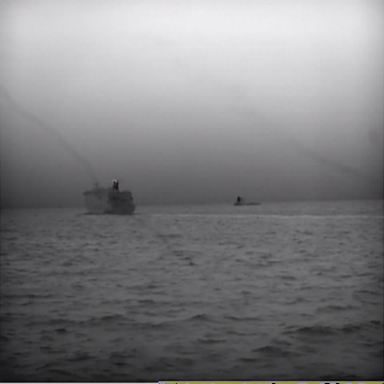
There are two objects shown in the infrared image, including a container_ship, and a liner.